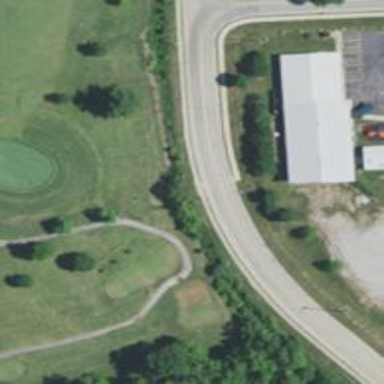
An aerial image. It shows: Golf tee.